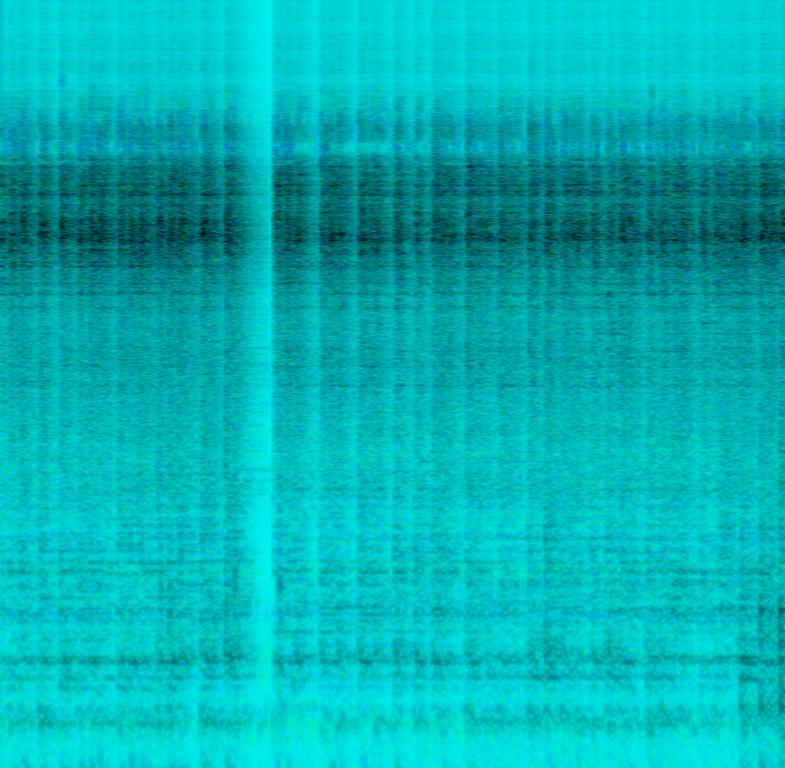
This clip features a rhythm played on a tambourine. It starts off with a galloping rhythm which is sped up. At the end, the tambourine is not struck and only the jingles are allowed to ring.  There are no other instruments in this song. There are no voices in this song. This song can be played in a folk gathering.